Field crop: maize
Growth stage: 2
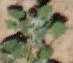
Species: chenopodium